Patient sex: M
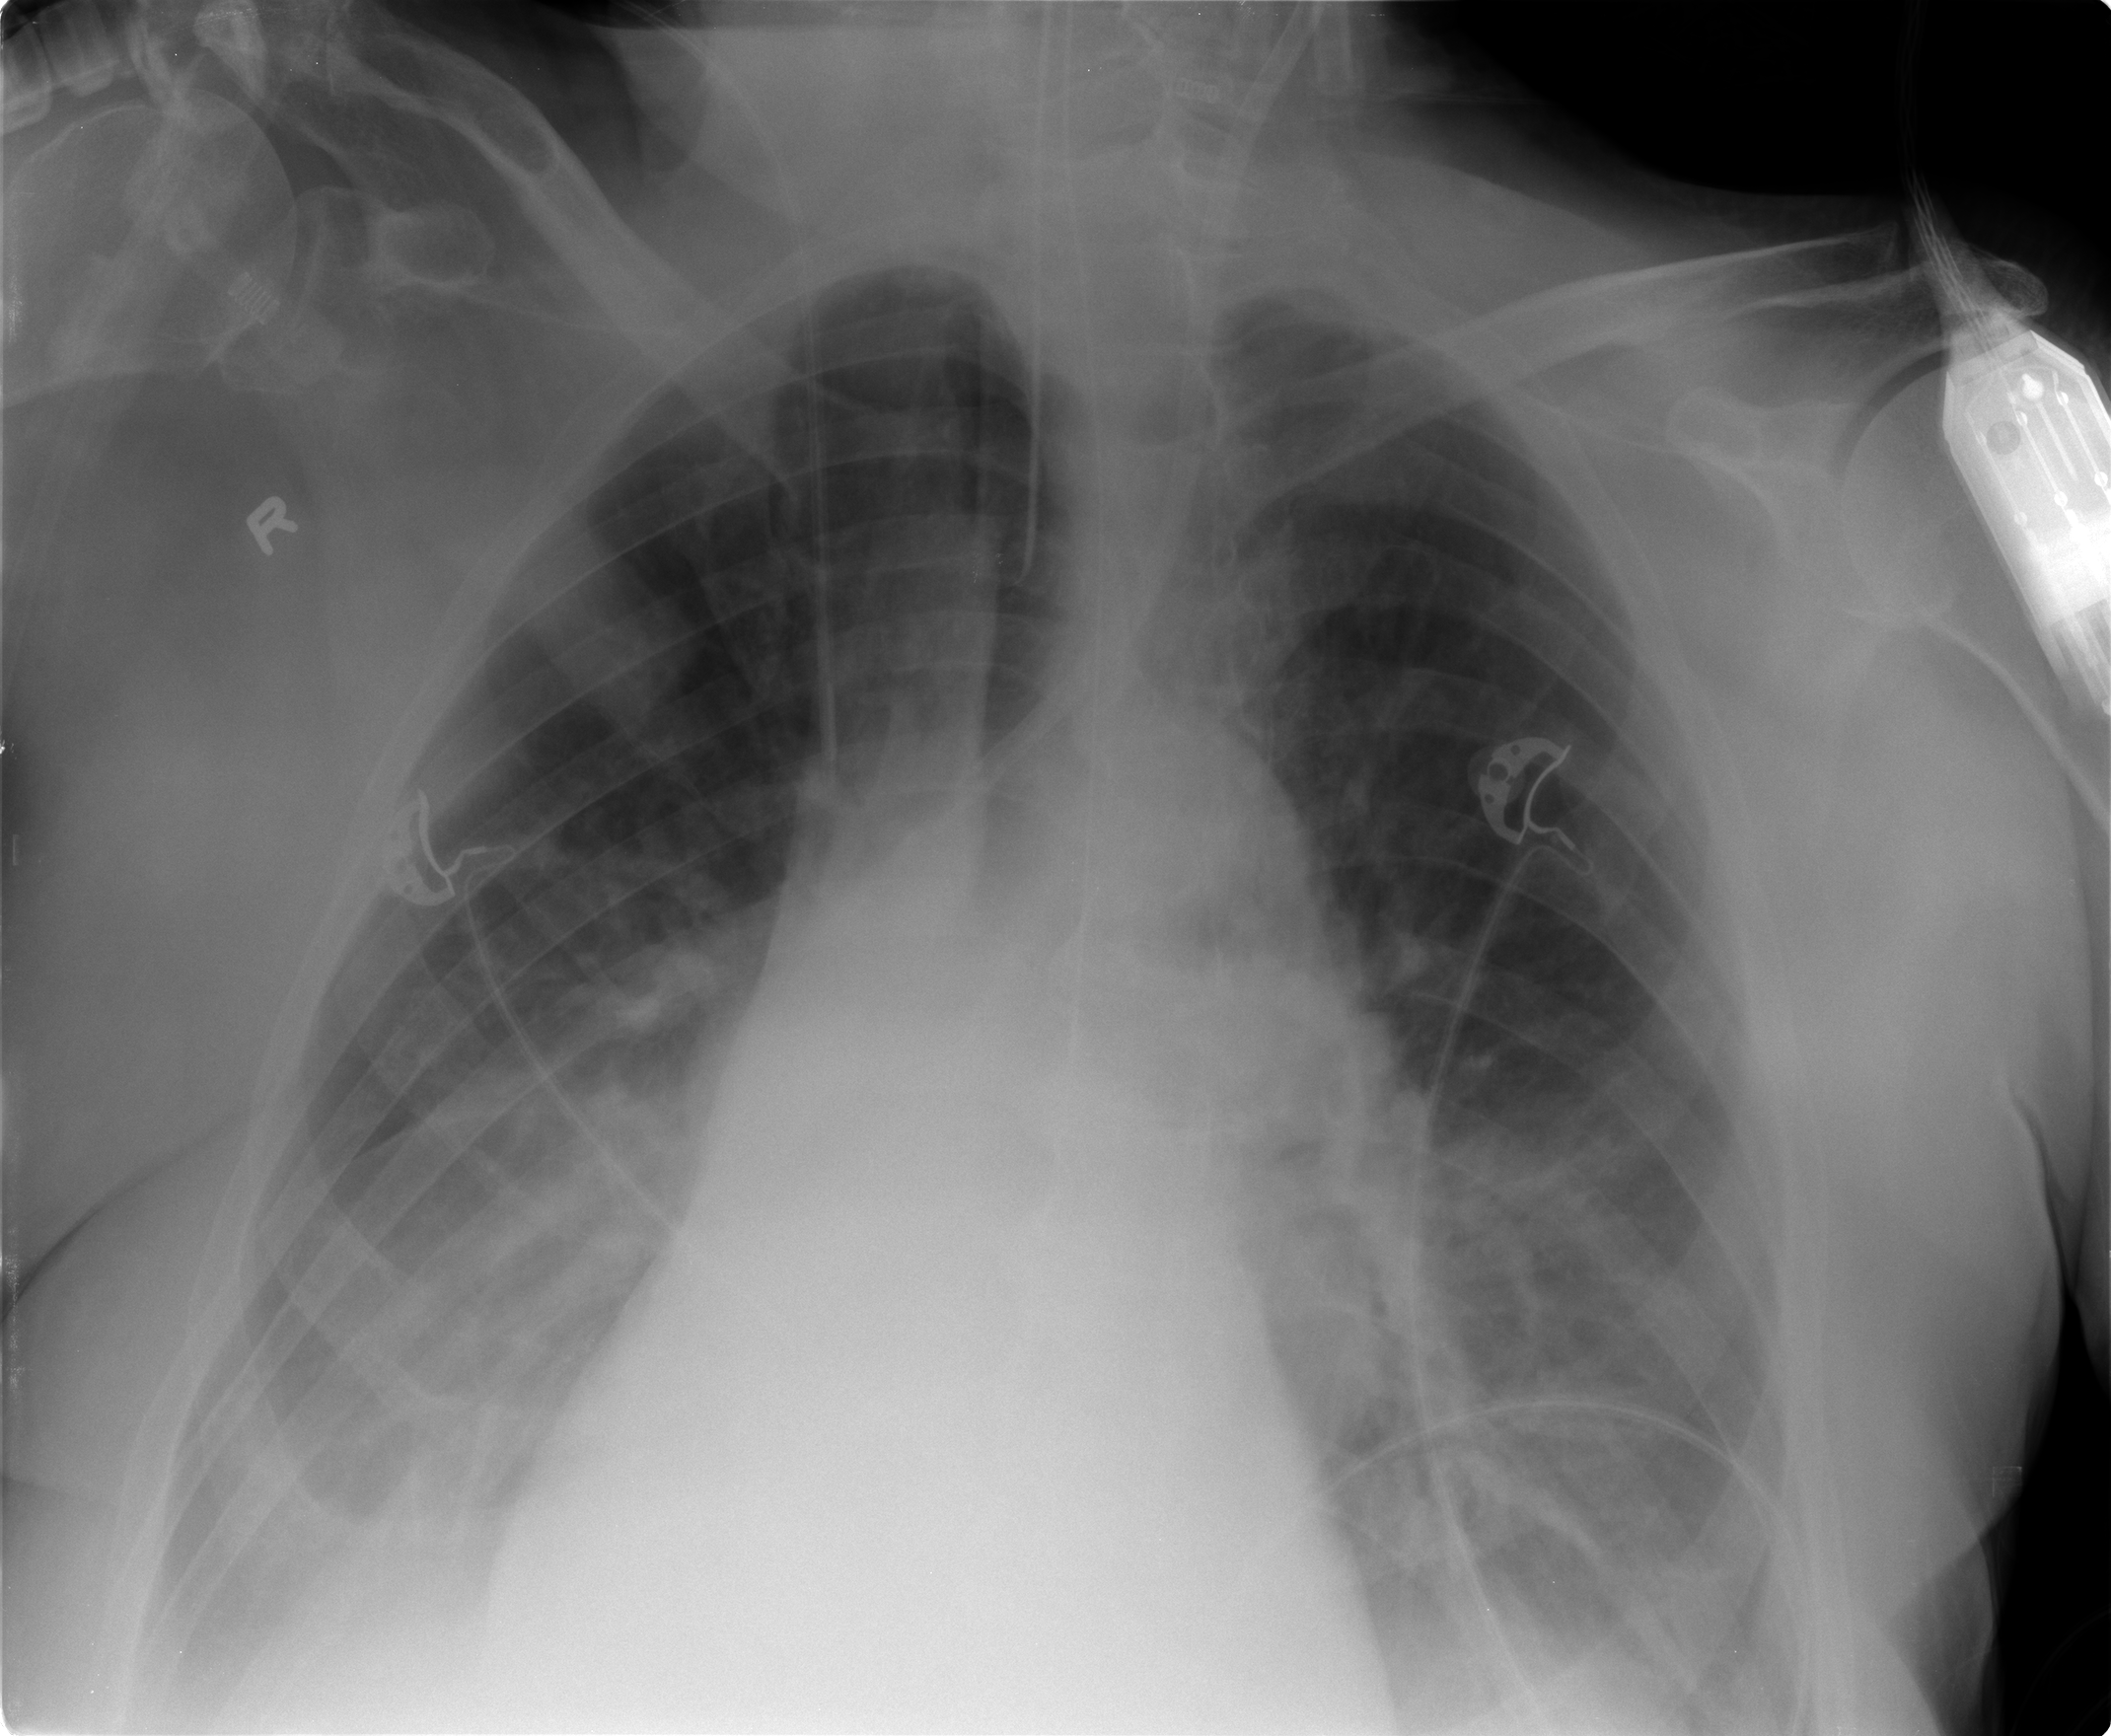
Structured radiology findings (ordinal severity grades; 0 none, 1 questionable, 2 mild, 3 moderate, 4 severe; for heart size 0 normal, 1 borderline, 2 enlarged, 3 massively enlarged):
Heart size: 2
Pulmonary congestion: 2
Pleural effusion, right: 3
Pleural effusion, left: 1
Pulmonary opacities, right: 2
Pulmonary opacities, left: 1
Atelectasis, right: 3
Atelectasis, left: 2